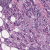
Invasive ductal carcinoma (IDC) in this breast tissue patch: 1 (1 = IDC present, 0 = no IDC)